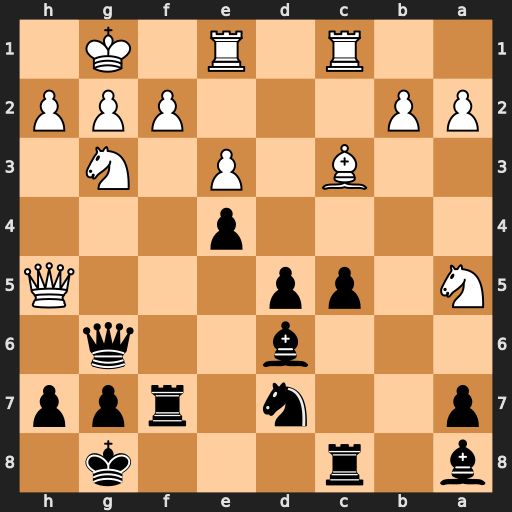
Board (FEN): b1r3k1/p2n1rpp/3b2q1/N1pp3Q/4p3/2B1P1N1/PP3PPP/2R1R1K1
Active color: b
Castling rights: -
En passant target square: -
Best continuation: Bxg3 Qxg6 Bxf2+ Kh1 hxg6